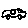
Label: car